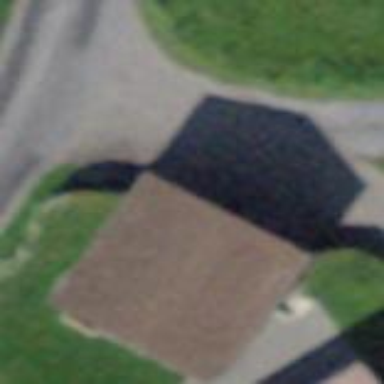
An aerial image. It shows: Shed building.